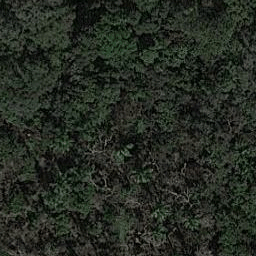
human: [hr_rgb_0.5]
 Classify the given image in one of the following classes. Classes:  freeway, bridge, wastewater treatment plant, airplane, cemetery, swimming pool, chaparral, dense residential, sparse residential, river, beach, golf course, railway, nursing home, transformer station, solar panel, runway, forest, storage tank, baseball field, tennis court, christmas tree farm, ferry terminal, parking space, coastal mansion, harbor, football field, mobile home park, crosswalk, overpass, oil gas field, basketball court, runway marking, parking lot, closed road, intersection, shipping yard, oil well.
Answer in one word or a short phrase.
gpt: forest